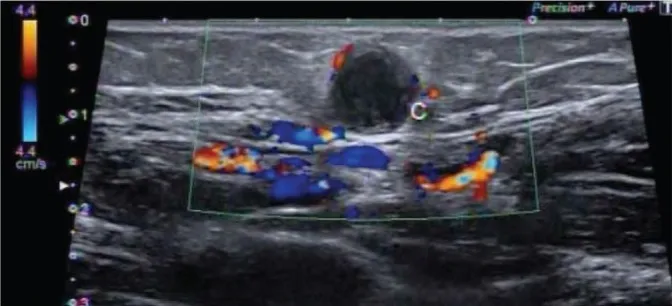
Ovoid hypoechoic nodule, located in the lateral quadrant of the right breast. Category BI:RADS 3.
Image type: radiology (ultrasound)